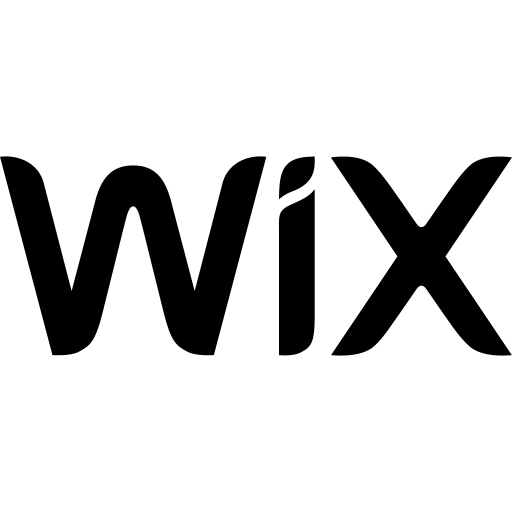
Tags: icon, FontAwesome, fa-icon, brand, wix